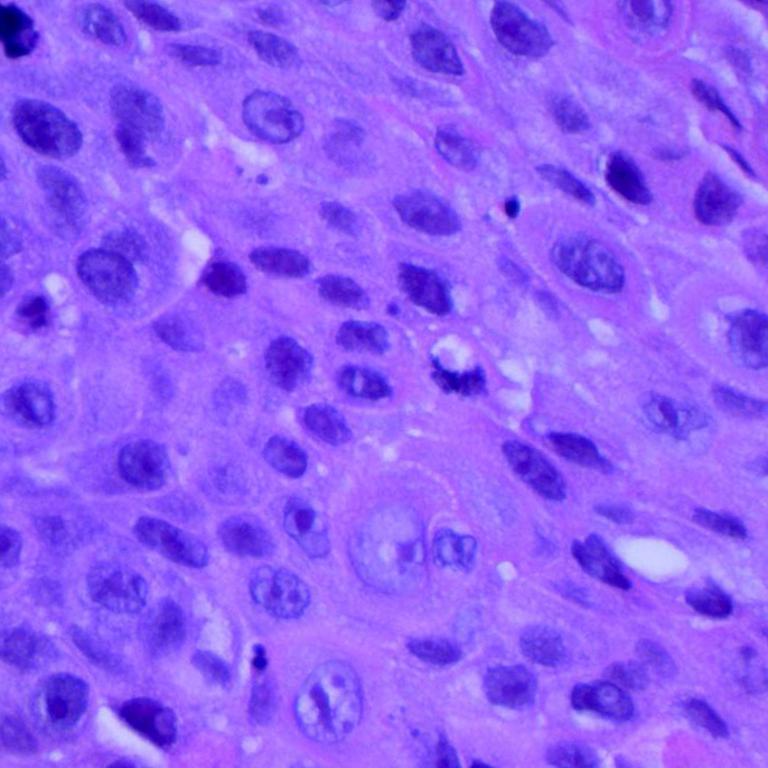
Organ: lung
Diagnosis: squamous carcinomas